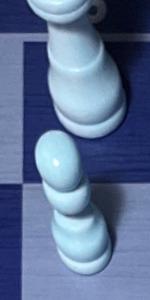
Label: Pawn_White